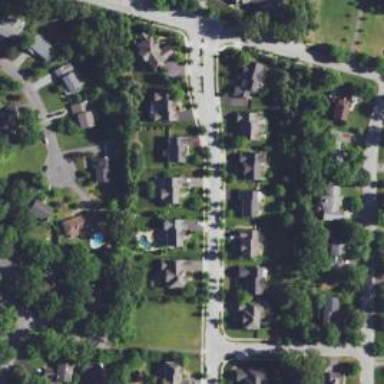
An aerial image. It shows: Residential road.